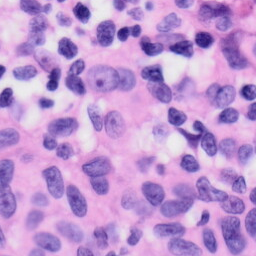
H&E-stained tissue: Skin